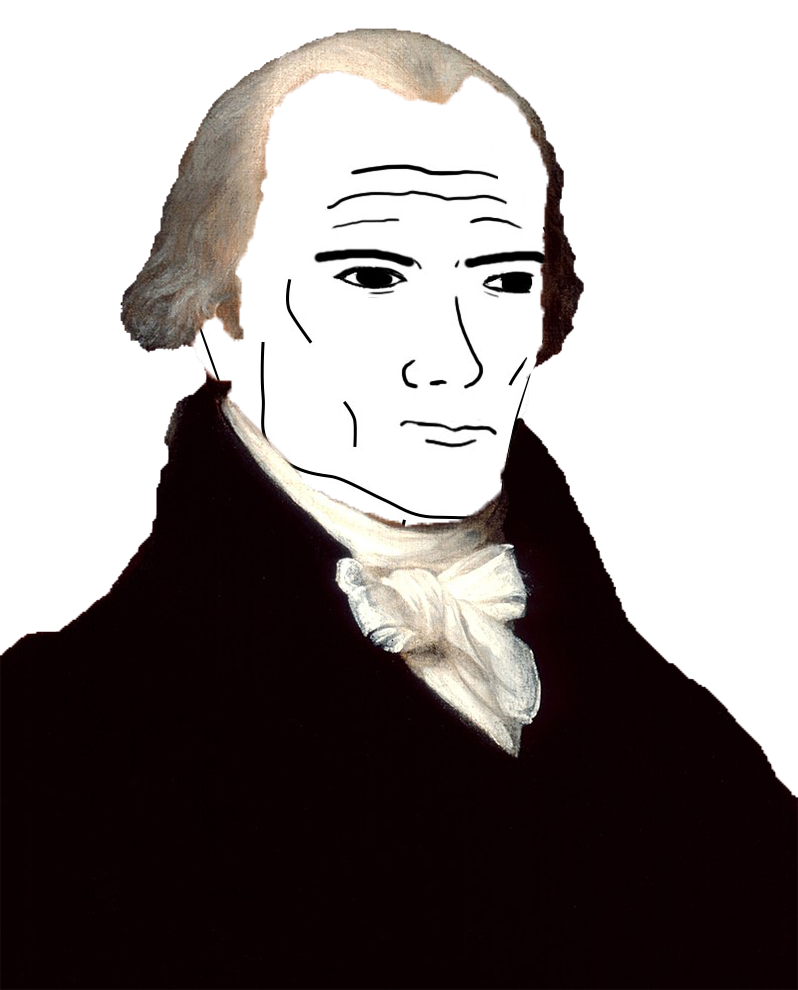
Label: 5_Handsome_Wojak